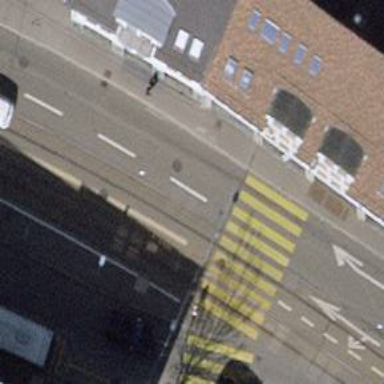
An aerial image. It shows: Tram stop with stop position for public transport.